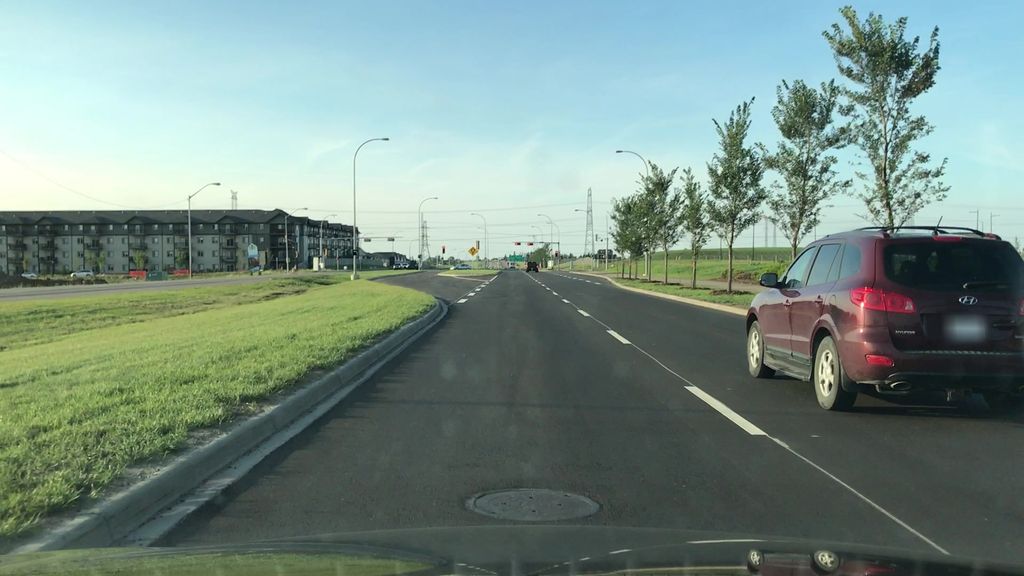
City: edmonton